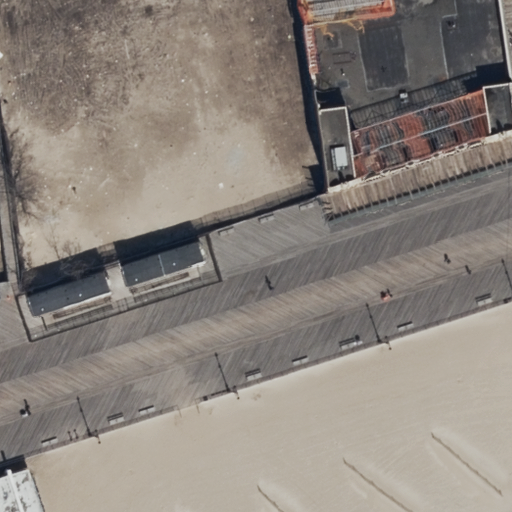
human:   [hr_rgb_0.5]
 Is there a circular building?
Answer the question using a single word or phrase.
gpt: no

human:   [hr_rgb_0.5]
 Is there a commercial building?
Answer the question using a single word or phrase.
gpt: no

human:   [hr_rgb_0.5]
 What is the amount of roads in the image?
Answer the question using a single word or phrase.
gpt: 1

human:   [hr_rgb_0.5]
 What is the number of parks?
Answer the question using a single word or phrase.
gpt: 1

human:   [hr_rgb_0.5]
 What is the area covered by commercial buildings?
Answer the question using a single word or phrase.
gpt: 0m2

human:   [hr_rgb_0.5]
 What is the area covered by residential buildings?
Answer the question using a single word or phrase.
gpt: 212m2

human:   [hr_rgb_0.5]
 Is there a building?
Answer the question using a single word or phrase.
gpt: yes

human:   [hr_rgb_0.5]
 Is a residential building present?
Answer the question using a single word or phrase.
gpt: yes

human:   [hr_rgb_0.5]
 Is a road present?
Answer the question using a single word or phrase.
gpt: yes

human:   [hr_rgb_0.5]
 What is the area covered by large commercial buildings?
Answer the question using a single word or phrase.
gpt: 0m2

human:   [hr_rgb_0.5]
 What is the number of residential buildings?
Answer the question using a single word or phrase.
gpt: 4

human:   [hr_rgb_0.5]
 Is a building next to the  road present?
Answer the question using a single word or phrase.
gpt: yes

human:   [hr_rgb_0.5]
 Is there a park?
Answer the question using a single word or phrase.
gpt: yes

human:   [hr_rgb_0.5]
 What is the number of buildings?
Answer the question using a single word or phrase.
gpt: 5

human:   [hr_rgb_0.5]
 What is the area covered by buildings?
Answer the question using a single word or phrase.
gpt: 1598m2

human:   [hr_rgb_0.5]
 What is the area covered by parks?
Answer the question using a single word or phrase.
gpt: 5m2

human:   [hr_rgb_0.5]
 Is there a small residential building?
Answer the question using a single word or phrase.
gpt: yes

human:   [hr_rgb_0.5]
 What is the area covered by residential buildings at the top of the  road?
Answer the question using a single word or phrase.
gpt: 86m2

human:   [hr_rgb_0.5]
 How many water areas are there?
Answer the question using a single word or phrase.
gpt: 0

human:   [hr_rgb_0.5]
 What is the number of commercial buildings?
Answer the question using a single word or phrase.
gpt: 0

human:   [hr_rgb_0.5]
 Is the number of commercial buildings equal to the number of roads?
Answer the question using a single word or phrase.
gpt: no

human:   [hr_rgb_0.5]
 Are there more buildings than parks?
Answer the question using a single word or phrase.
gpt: yes

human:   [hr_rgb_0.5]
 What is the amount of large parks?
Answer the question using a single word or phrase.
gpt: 0

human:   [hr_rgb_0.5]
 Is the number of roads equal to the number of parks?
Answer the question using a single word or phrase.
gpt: yes

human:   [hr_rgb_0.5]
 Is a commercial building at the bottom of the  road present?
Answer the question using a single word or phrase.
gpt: no

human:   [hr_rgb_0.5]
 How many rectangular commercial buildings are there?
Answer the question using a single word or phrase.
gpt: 0

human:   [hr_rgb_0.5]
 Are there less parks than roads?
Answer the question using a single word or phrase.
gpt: no

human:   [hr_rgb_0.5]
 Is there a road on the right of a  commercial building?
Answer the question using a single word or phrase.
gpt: no

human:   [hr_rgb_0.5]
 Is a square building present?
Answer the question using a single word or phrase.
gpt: no

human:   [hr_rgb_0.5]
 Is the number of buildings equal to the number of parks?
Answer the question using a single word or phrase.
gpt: no

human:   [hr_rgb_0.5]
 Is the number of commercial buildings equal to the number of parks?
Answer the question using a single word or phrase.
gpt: no

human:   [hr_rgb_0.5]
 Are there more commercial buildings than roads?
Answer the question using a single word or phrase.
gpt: no

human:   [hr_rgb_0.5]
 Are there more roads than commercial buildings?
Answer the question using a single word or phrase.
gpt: yes

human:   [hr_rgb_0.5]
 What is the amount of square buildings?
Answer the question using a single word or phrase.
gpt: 0

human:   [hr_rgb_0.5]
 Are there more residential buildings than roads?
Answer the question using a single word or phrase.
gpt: yes

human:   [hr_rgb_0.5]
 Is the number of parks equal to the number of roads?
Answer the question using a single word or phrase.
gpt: yes

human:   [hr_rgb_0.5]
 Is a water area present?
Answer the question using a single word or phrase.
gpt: no

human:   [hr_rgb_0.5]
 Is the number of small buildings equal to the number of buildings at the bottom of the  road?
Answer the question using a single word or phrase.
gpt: no

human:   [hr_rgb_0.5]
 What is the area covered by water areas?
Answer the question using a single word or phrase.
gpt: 0m2

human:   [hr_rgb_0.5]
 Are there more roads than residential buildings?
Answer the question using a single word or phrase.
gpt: no

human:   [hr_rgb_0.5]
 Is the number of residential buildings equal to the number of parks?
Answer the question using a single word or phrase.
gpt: no

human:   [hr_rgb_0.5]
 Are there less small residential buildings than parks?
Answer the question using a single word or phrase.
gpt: no

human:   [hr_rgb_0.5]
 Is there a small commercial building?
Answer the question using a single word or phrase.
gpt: no

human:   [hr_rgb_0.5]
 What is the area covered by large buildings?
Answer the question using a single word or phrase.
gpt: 1385m2

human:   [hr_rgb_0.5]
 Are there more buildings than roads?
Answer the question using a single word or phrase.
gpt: yes

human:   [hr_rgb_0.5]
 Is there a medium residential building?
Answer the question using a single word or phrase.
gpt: no

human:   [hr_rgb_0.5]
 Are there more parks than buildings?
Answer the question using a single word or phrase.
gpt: no

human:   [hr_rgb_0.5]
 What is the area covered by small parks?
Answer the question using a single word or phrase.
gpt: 5m2

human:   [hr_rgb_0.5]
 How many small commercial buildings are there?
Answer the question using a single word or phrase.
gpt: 0

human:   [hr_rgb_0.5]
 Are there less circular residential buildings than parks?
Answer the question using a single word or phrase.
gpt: yes

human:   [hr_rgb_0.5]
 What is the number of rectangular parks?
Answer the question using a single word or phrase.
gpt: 1

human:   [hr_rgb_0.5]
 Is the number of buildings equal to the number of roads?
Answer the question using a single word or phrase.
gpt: no

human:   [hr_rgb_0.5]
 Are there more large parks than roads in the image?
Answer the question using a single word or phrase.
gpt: no

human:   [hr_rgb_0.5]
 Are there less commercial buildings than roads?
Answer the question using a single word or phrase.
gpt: yes

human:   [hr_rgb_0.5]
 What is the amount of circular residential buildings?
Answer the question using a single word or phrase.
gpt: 0

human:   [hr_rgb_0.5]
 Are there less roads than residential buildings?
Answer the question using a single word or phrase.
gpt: yes

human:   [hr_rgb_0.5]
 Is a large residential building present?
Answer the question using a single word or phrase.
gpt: no

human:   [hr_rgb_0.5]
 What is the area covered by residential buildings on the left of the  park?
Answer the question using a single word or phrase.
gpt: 0m2

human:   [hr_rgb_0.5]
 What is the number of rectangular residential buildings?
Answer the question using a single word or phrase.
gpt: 4

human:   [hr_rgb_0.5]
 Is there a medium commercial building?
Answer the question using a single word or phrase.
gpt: no

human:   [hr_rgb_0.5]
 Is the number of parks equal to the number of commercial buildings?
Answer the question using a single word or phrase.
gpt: no

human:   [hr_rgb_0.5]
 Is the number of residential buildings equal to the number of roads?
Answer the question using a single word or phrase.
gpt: no

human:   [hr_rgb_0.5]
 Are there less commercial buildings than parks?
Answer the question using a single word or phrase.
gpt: yes

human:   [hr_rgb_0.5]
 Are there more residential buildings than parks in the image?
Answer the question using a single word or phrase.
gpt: yes